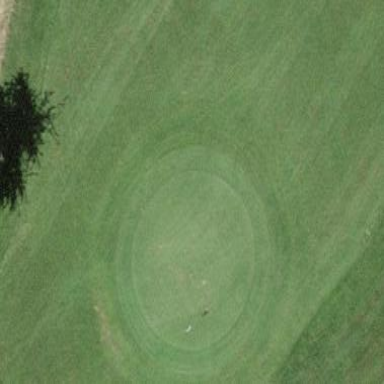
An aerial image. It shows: Green golf area with grass land use.